Interaction volume radius: 5 \u00c5
Interaction volume height: 40 \u00c5
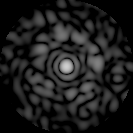
Disorder parameter: 0.8493